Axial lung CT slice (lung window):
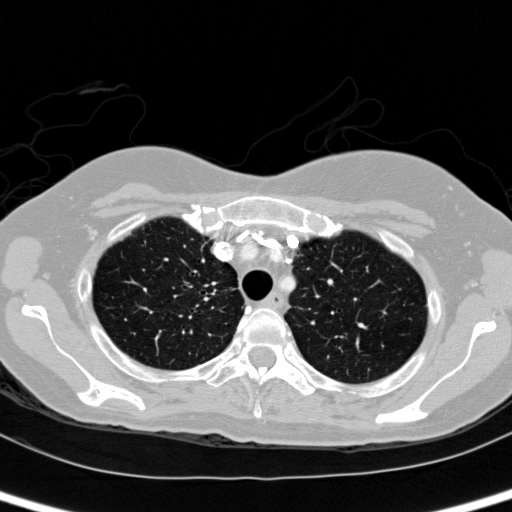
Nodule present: no